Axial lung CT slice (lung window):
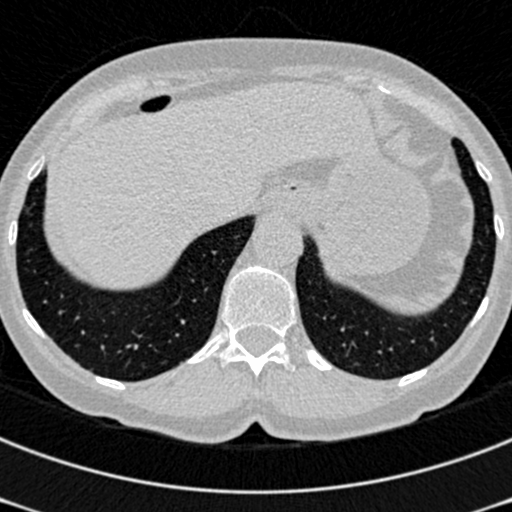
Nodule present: no